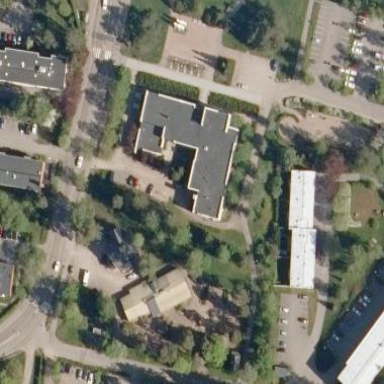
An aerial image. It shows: Civic building that serves as town hall.